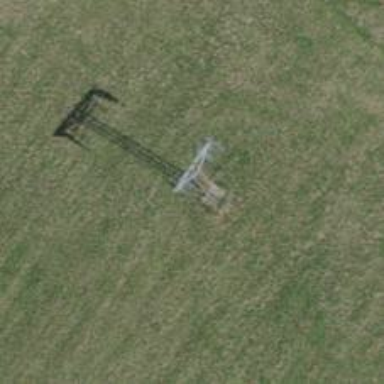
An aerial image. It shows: Pylon used for aerialway.